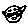
Label: cat